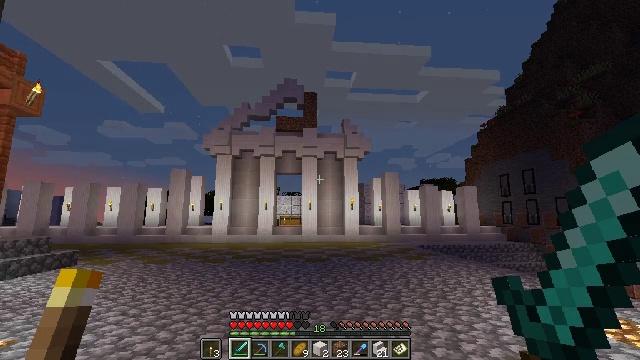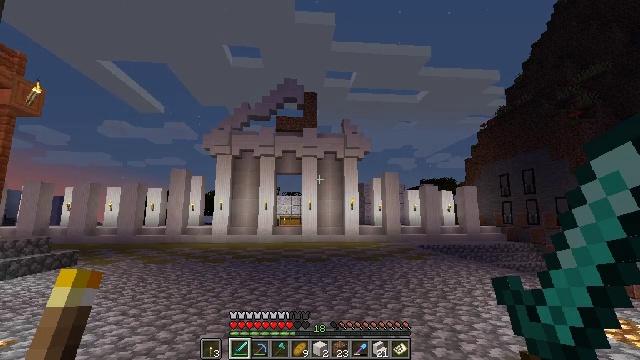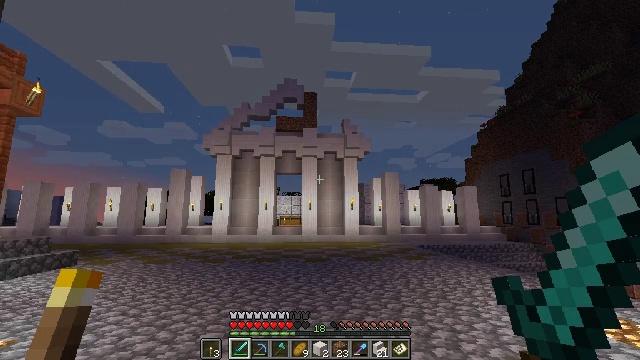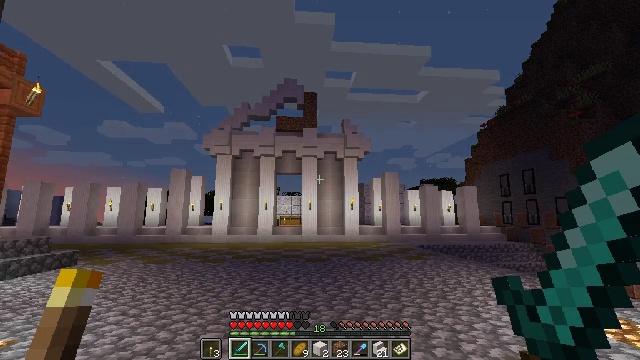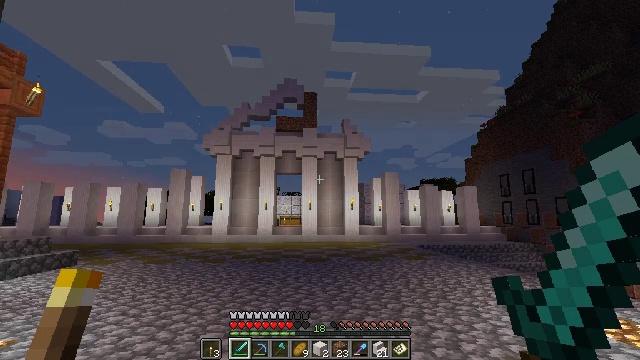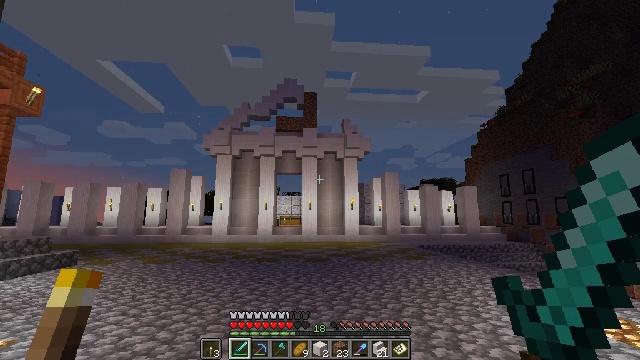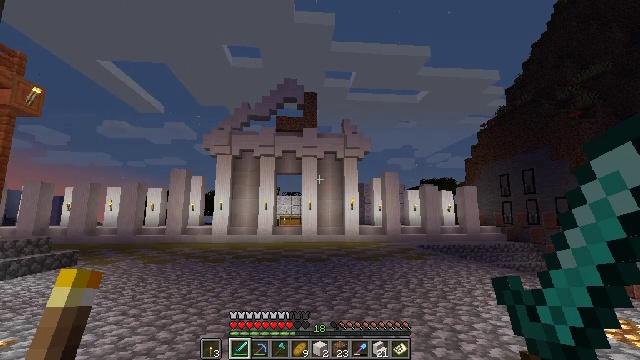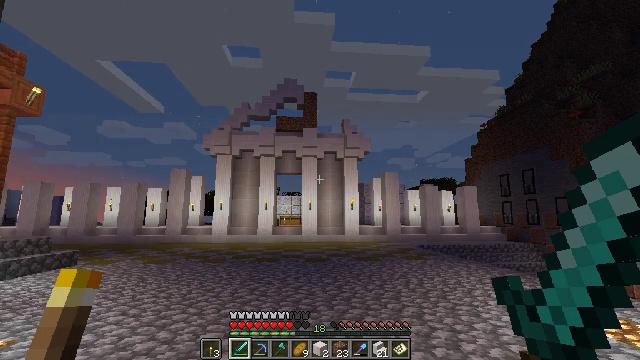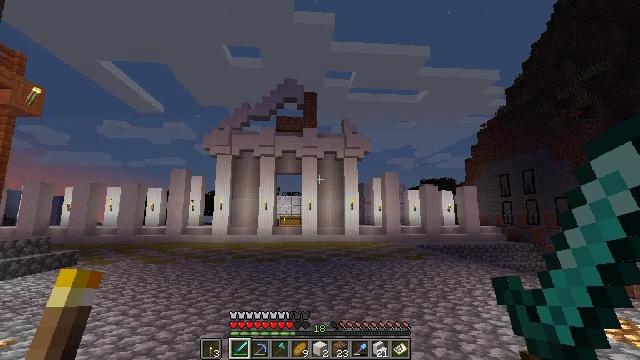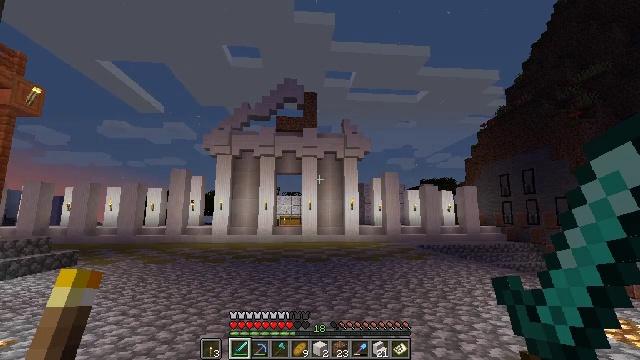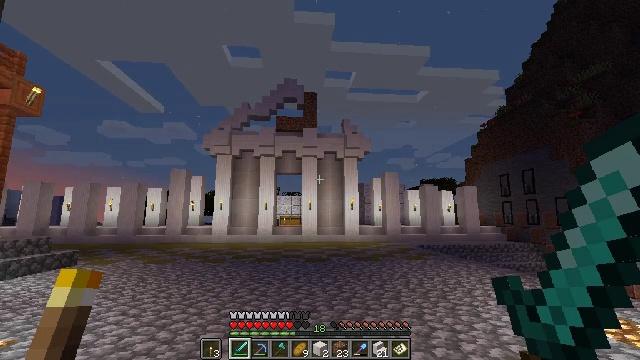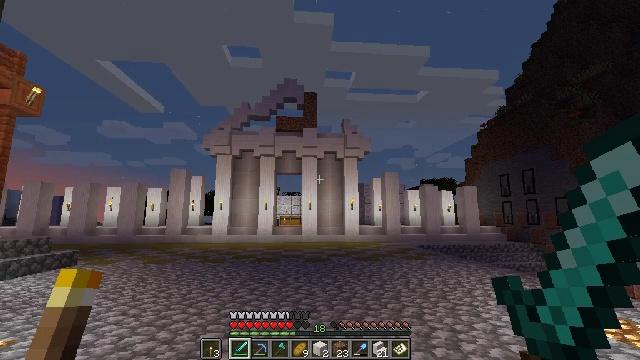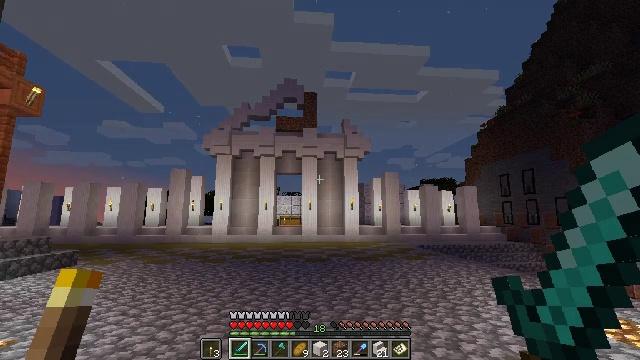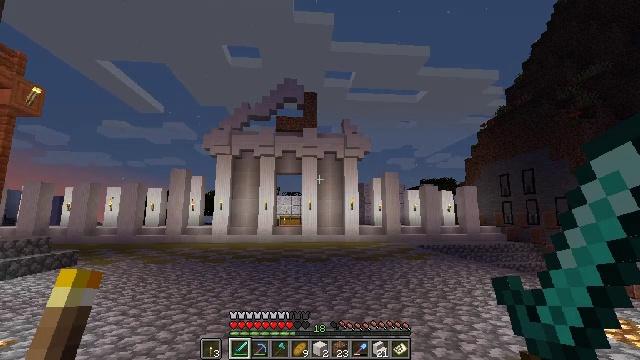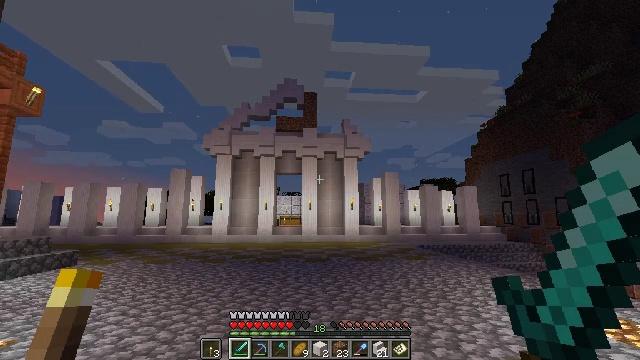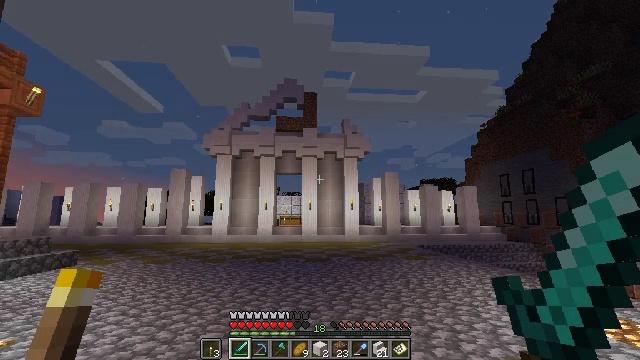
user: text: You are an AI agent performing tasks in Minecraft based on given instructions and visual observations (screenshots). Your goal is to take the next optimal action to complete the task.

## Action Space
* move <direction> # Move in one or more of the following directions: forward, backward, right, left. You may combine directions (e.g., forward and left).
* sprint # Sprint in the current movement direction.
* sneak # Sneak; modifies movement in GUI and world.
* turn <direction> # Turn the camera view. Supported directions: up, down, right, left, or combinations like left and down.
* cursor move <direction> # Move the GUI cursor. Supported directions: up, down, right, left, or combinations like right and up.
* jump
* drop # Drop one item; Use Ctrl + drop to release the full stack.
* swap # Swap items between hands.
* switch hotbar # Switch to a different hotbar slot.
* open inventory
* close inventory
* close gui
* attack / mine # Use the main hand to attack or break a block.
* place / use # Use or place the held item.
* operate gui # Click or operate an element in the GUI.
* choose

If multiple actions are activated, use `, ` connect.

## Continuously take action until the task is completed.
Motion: motion action
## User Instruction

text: Collect quartz stairs by mining.
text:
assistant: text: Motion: no_op
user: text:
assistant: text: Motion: no_op
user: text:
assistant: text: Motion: no_op
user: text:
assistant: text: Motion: no_op
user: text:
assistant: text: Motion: no_op
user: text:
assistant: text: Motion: no_op
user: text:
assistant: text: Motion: no_op
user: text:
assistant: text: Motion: no_op
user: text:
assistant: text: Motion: no_op
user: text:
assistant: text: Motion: no_op
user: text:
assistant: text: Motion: no_op
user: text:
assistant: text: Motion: no_op
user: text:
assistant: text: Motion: no_op
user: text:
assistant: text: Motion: no_op
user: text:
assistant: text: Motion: no_op
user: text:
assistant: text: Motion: no_op
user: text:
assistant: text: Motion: no_op
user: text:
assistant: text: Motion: no_op
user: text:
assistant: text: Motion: no_op
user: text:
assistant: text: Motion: no_op
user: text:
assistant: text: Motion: no_op
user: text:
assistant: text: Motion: no_op
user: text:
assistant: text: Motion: no_op
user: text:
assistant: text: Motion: no_op
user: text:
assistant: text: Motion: no_op
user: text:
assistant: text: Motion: no_op
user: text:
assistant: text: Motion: no_op
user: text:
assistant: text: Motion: no_op
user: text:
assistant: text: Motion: no_op
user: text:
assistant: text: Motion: no_op